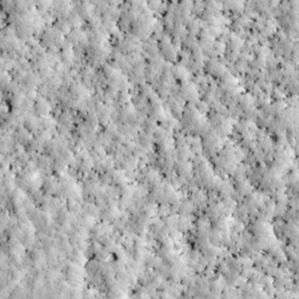
Label: non_frost